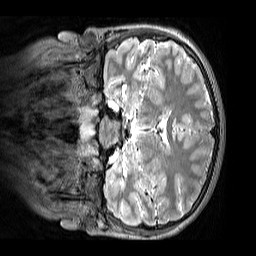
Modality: T2w
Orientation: coronal
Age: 11
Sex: male
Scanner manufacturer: siemens
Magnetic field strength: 3 T
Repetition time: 3.2 s
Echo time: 0.408 s